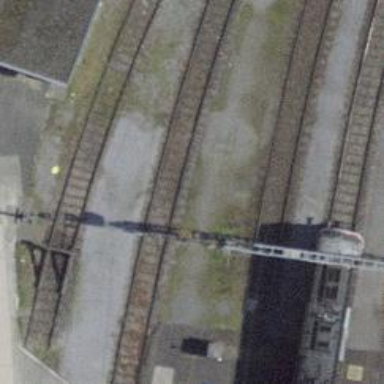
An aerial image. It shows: Railway yard with single rail track. The electrified track has contact line for power supply.